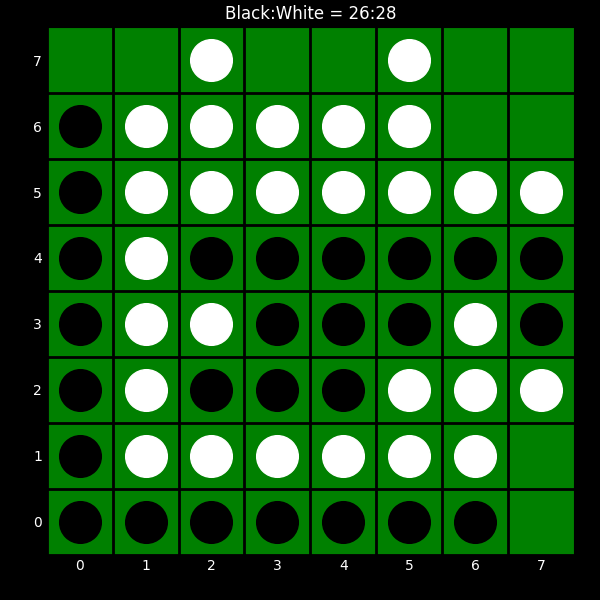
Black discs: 26
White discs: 28